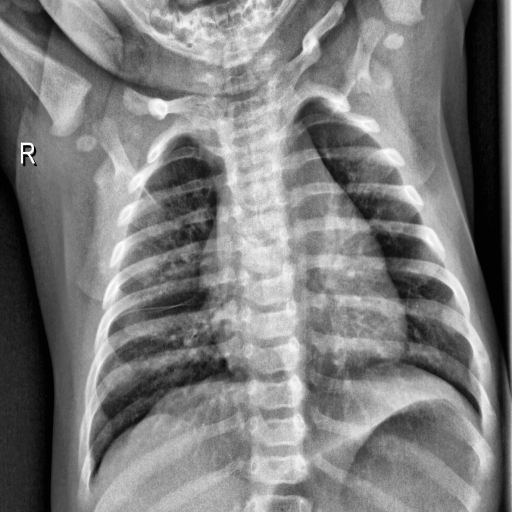
Finding: NORMAL